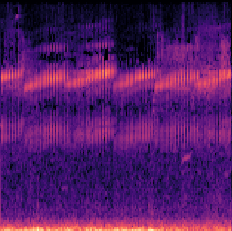
Sound class: Frog